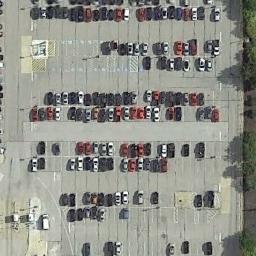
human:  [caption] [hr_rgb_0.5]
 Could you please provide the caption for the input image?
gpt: The parking lot is full of cars next to some trees .

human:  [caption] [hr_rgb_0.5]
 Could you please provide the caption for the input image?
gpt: The parking lot has some parked cars but lots of parking spaces are still empty .

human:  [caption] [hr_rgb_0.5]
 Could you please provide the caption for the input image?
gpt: Many cars are in the parking lot .

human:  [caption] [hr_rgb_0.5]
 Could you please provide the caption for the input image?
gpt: Ten rows of cars were parked in the parking lot .

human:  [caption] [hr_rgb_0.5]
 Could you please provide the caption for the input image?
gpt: There are many black cars and red cars in the parking lot .